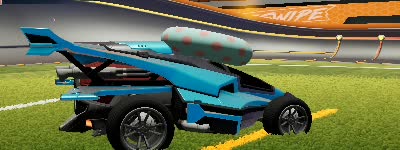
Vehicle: aftershock